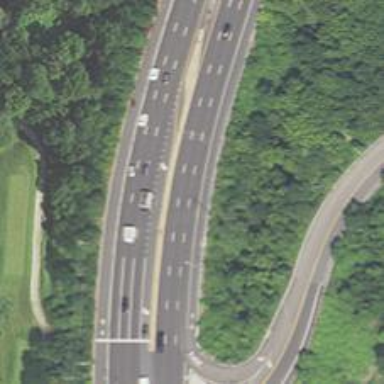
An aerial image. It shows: This image shows trunk highway that functions as expressway.